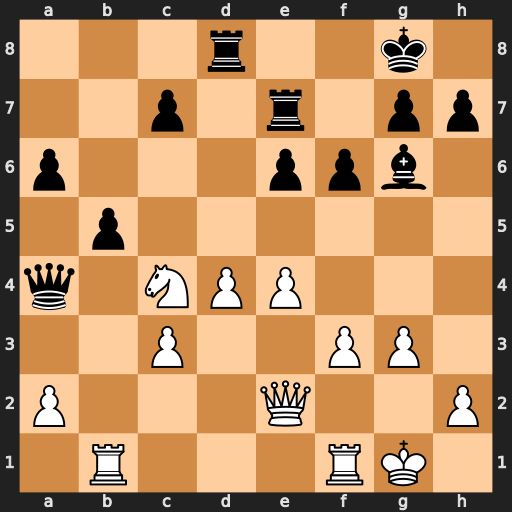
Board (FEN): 3r2k1/2p1r1pp/p3ppb1/1p6/q1NPP3/2P2PP1/P3Q2P/1R3RK1
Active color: w
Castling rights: -
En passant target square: -
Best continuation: Rb4 Qxb4 cxb4